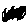
Label: cat